Question: How can I edit those comments next to each file or directory? I can't find anything relevant when searching online.

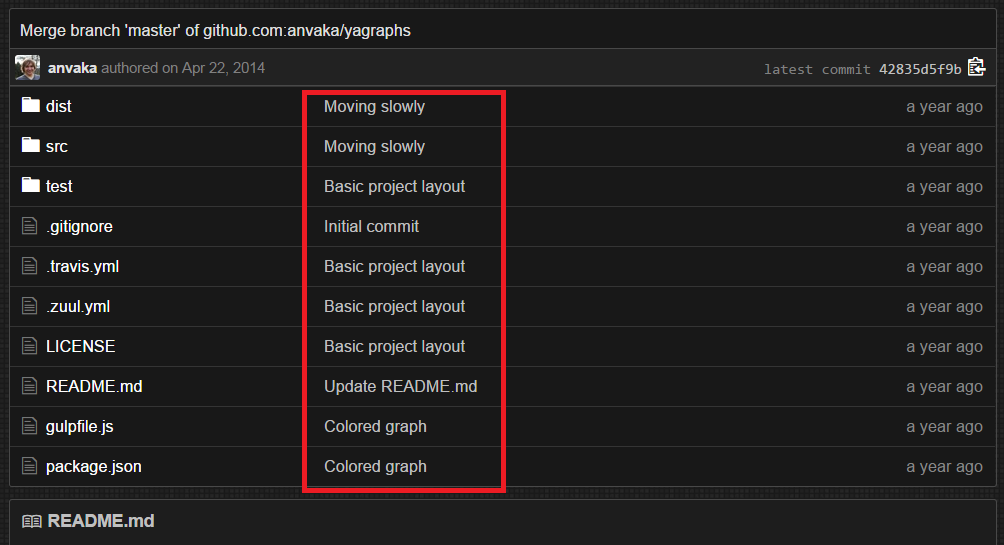
Answer: This comments are the commits comments.
You can edit the comments that has not been pushed online (not your case) with :
'''
git commit --amend
'''
If you have pushed your commits you will have to force push a commit with an amended message:
'''
git push --force example-branch
'''
Docs:
- <URL>